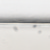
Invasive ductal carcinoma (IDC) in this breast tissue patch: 0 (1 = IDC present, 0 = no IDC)